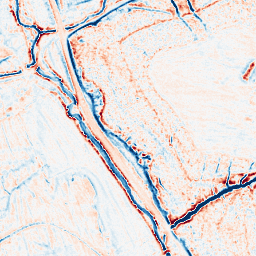
Category: edge_preserving
Decomposition family: anisotropic_diffusion
Decomposition parameters: iterations: 10
kappa: 50
gamma: 0.2
Upsampling method: linear_exact
Upsampling parameters: scale: 4
Upsampling scale: 4